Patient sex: M
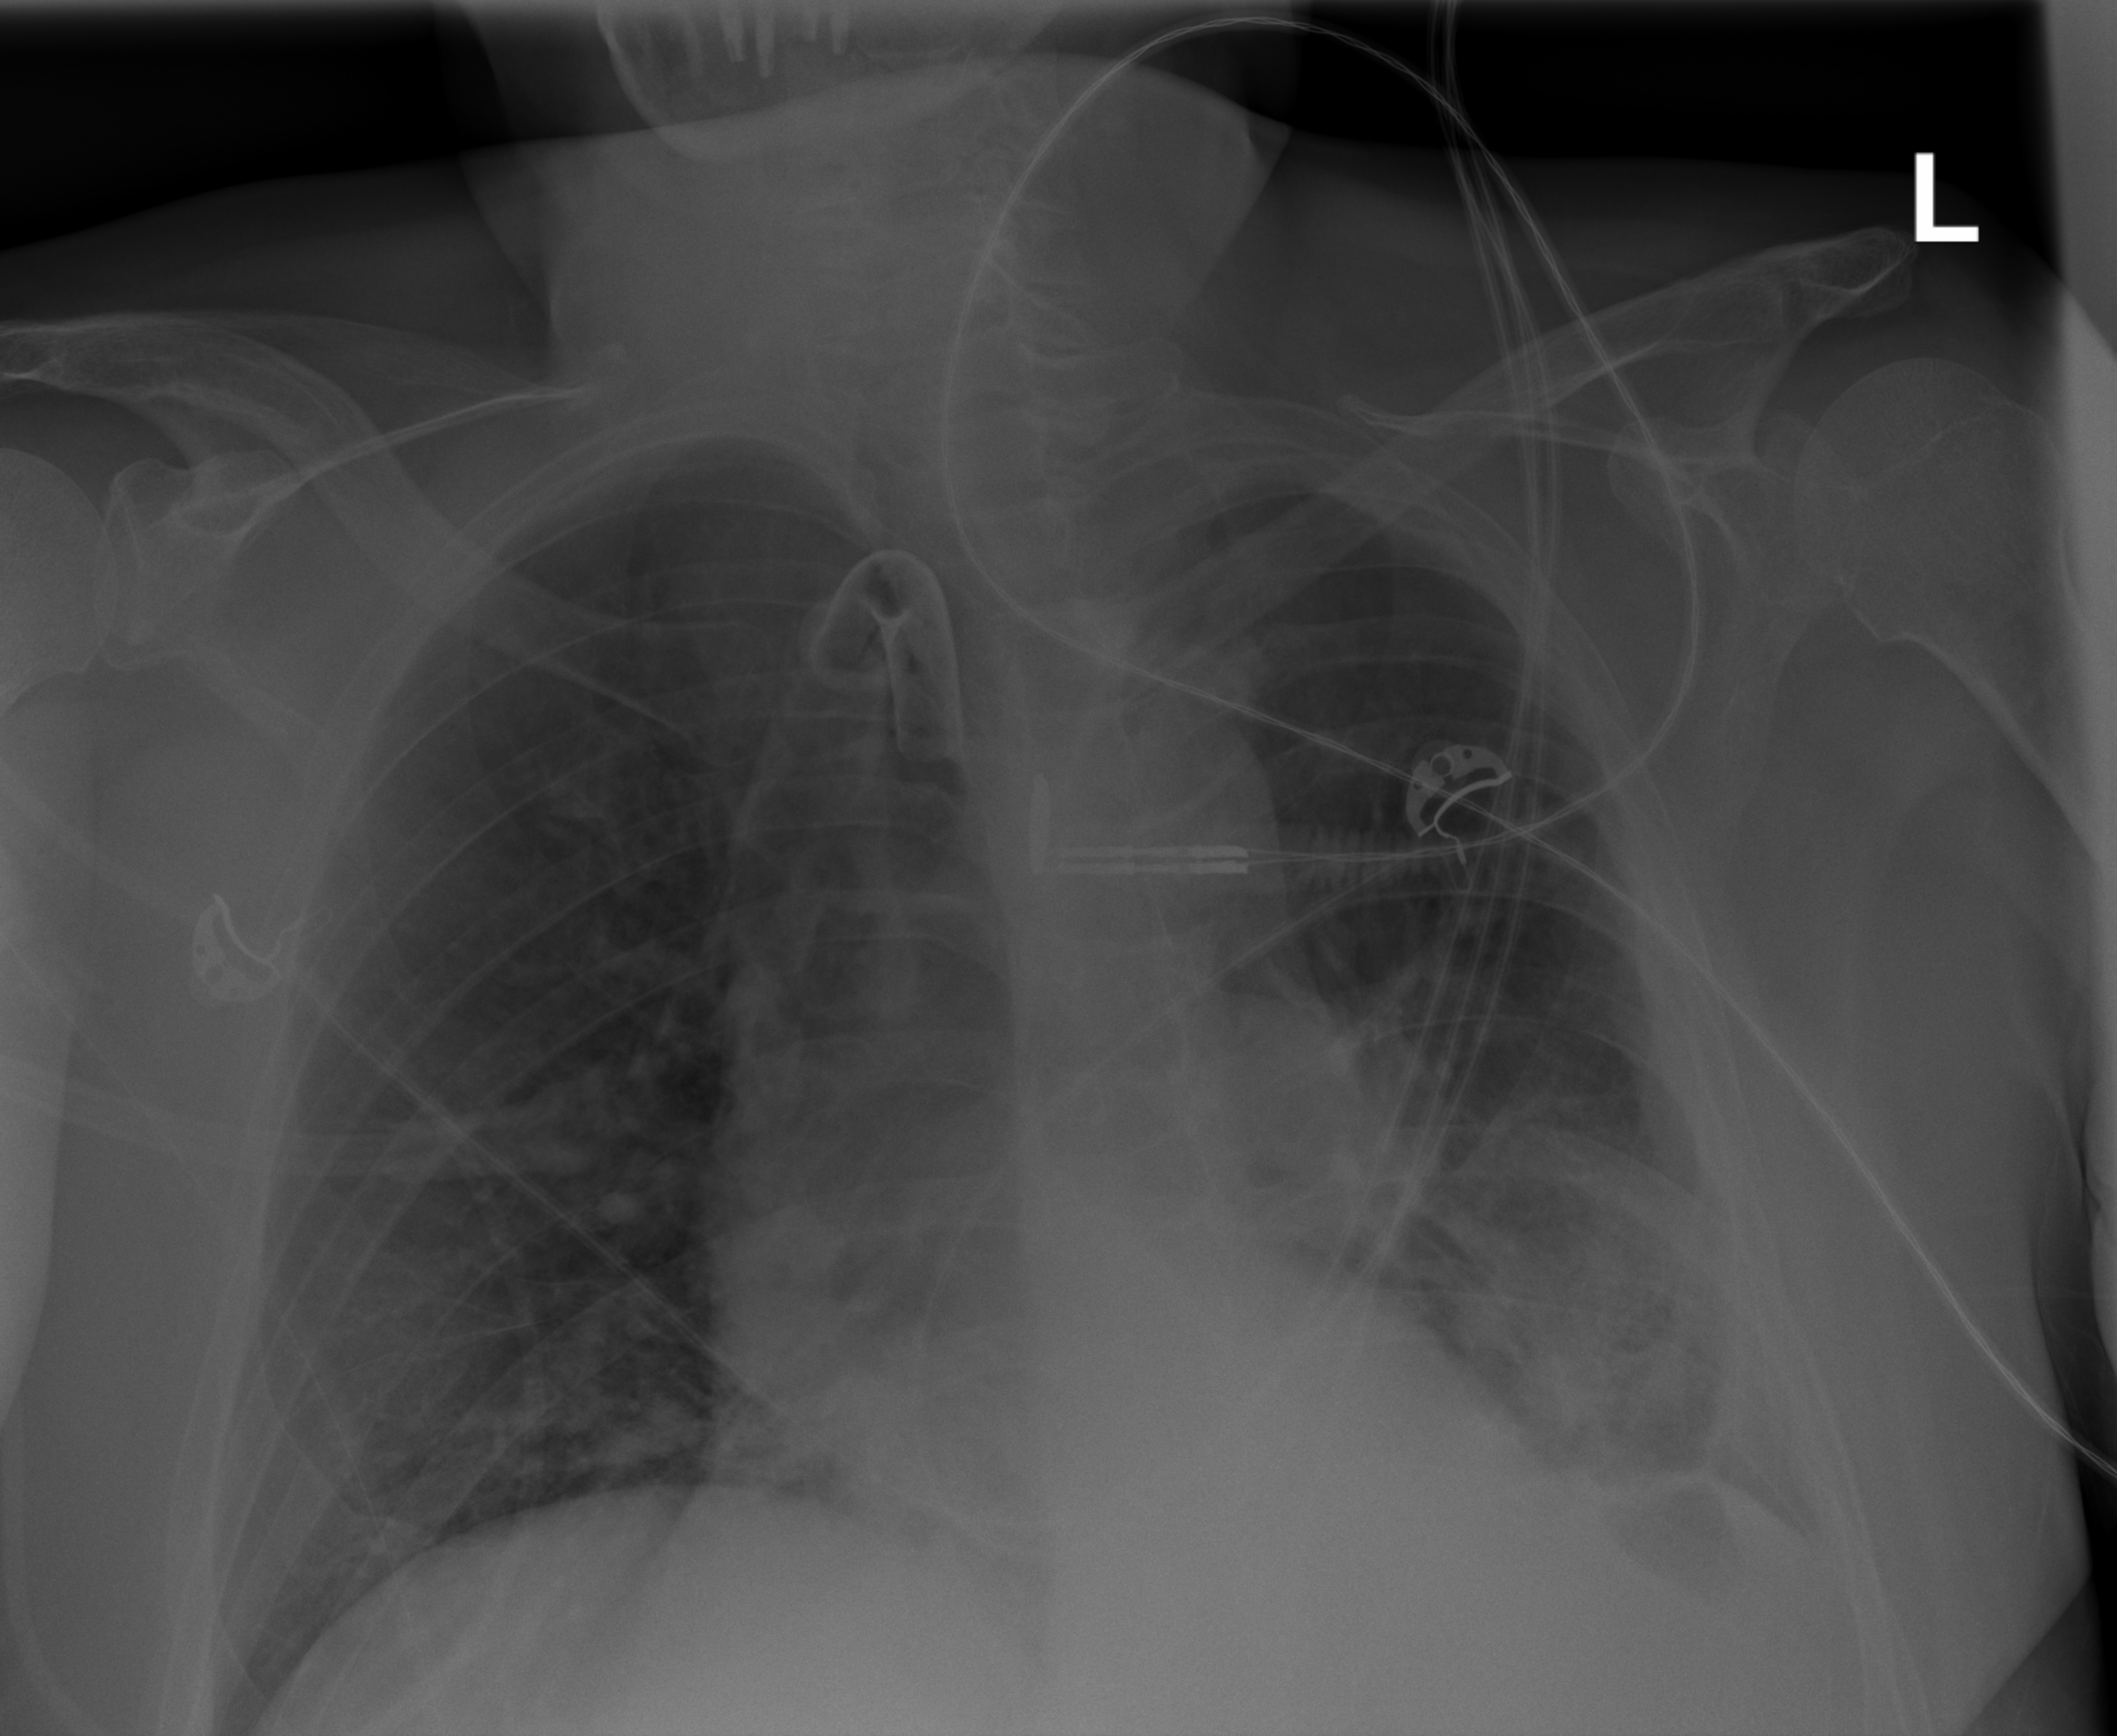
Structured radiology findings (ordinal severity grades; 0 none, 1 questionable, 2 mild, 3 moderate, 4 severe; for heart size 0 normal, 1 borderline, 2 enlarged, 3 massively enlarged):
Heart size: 1
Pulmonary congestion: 0
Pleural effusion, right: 0
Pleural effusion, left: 1
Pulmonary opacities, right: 1
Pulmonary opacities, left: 2
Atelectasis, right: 2
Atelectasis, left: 2